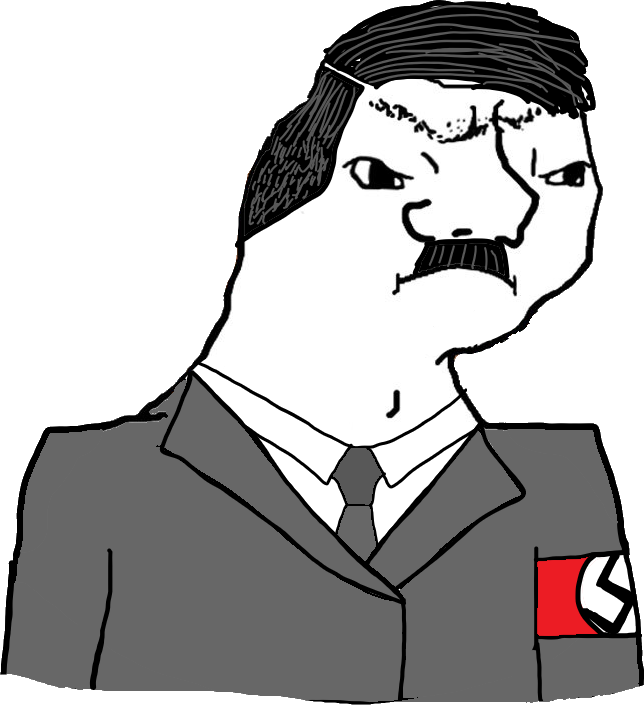
Label: 5_Grug